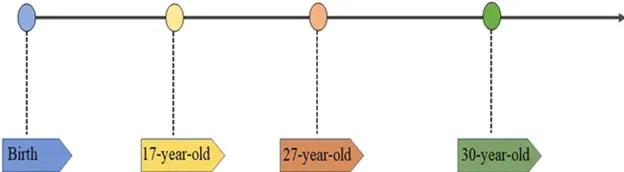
The timeline of the proband.
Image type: chart (chart)